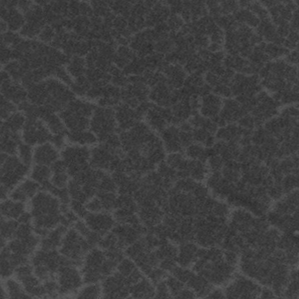
Label: frost